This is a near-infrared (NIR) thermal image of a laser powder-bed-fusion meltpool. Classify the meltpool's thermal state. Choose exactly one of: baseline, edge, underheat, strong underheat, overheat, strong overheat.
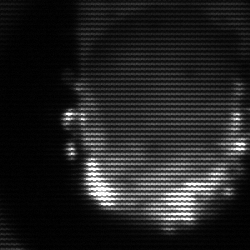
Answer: baseline